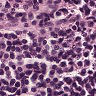
Metastatic tissue present: no